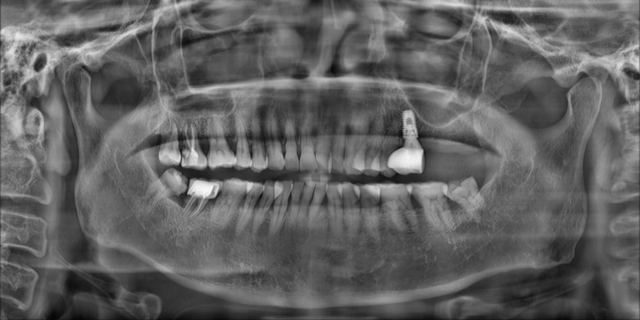
adult